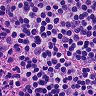
Metastatic tissue present: no